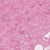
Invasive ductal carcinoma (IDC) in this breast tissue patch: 0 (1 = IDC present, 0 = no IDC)